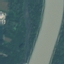
Land use / land cover class: River